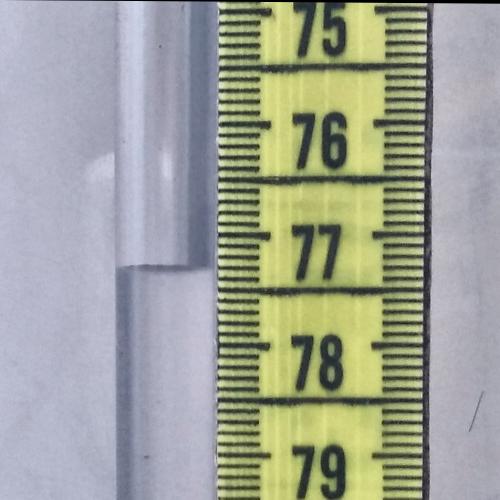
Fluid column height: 77.3 cm